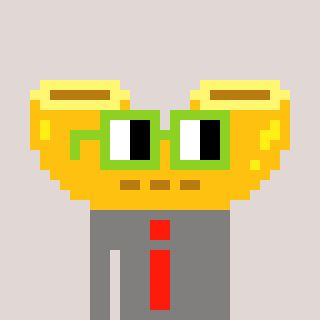
a pixel art character with square light green glasses, a macaroni-shaped head and a bluegrey-colored body on a warm background